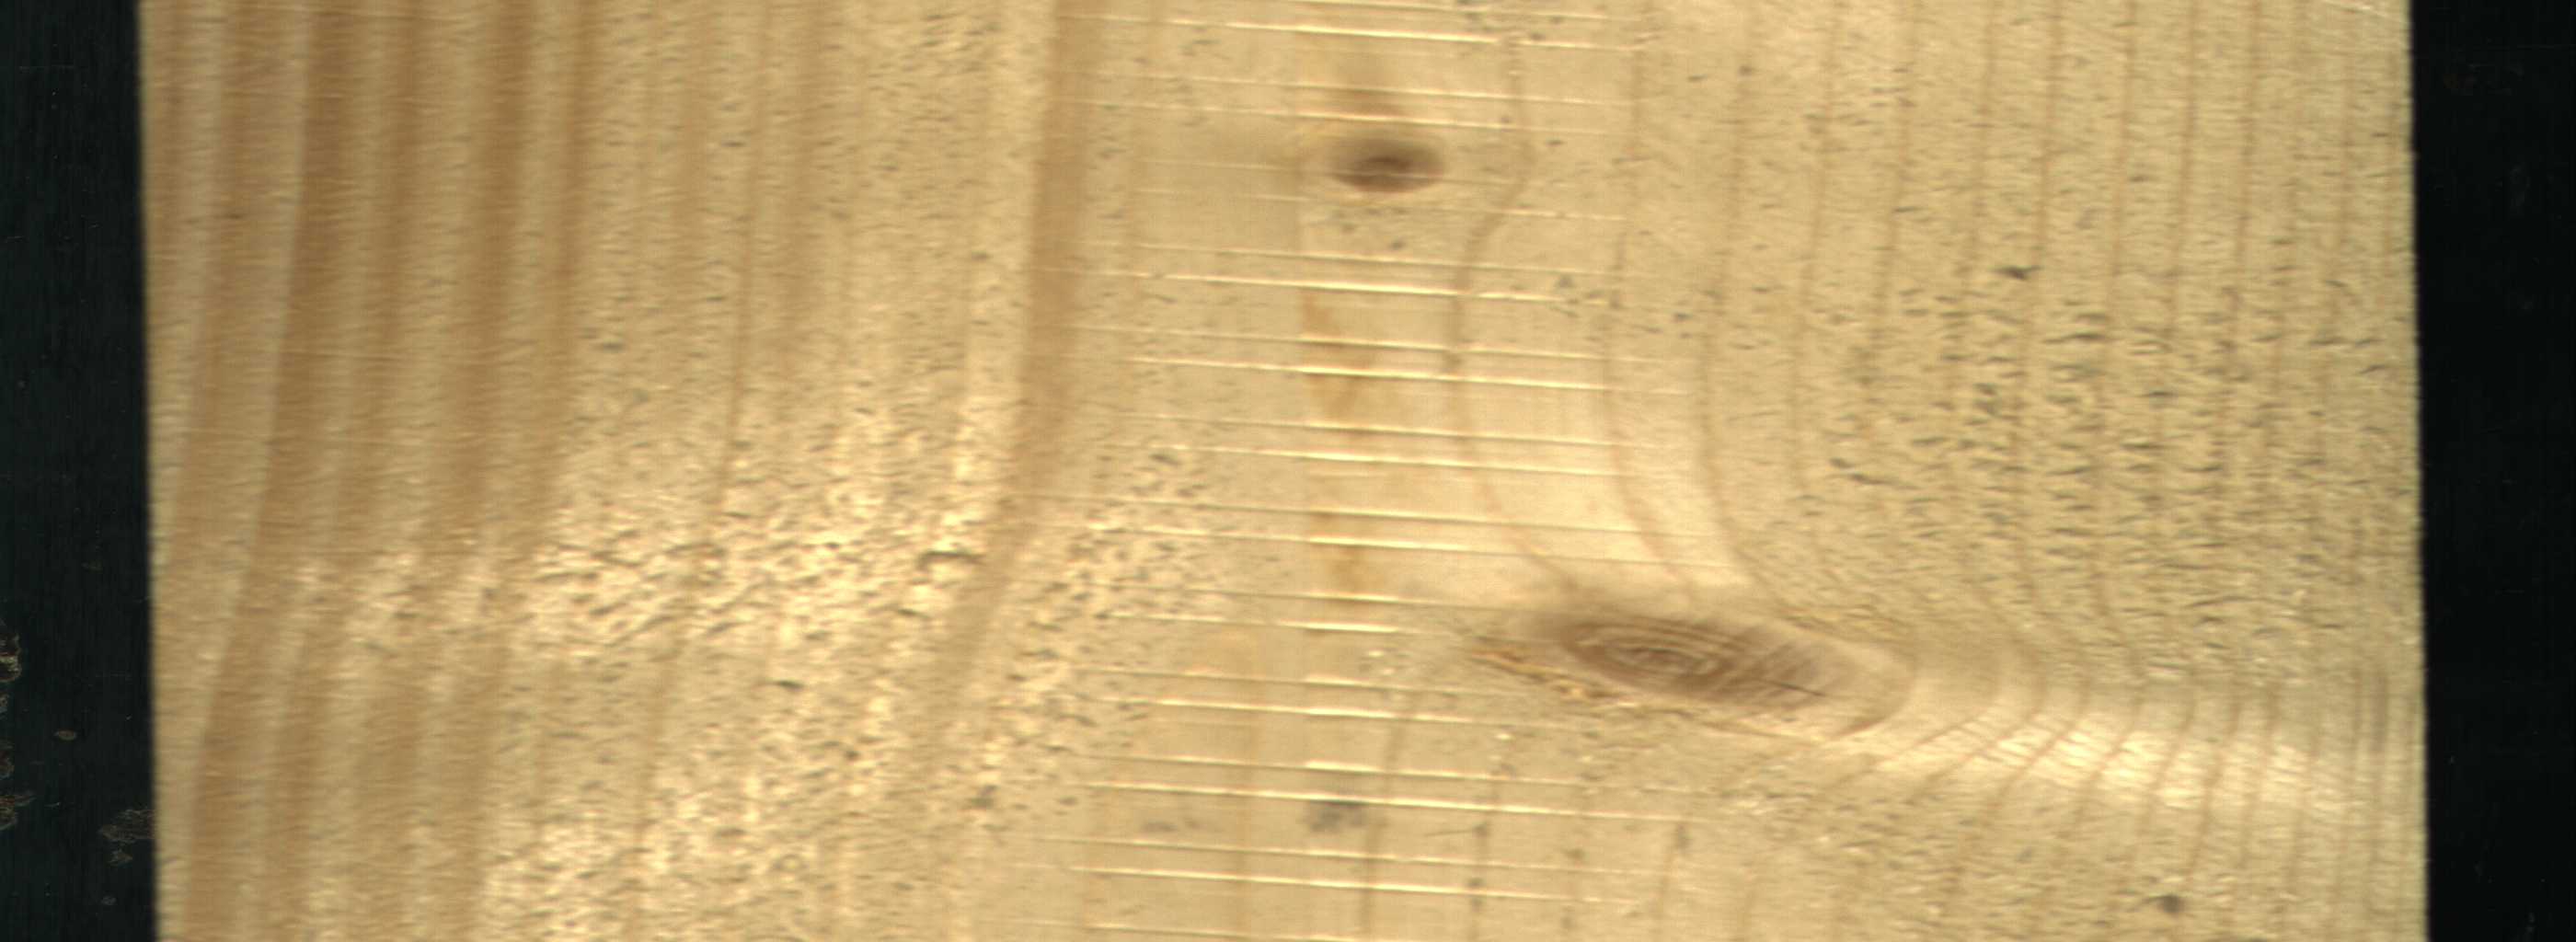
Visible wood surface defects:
Live_Knot
Live_Knot